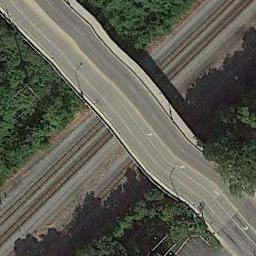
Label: overpass